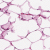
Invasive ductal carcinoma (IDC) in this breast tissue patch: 0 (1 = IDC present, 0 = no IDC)